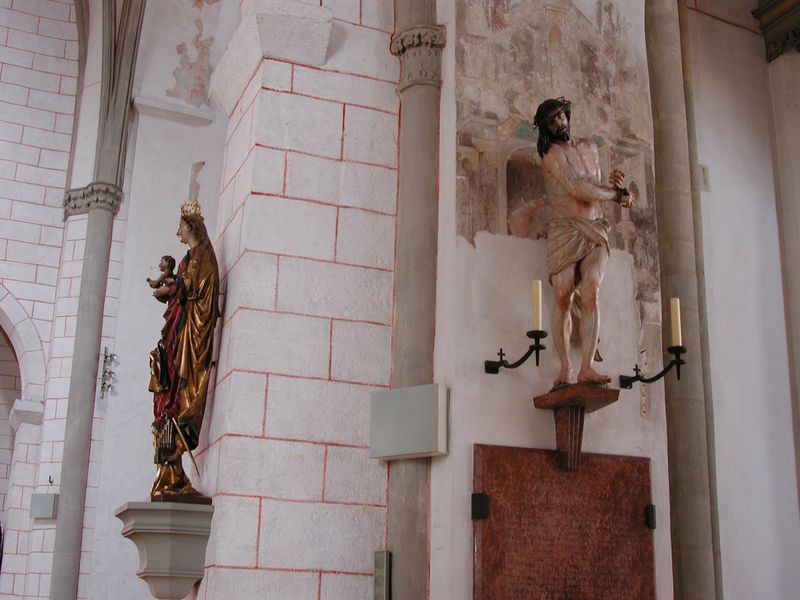
Titel: Ecce Homo
Künstler: Georg Petel
Standort: Augsburg, Dom (EU - D - B); Herkunftsort: Augsburg, Dominikanerkirche (EU - D - B)
Schlagwörter: nackt, marmor, tuch, wand, sockel, innenraum, kirche, figur, gewand, gold, haare, innen, kind, krone, rosa, skulptur, fesseln, mauer, pilaster, tafel, kerze, kerzen, podest, foto, sims, skulpturen, statuen, gotisch, christus, jesus, fresken, romanik, fresko, maria, madonna, dornenkrone, jesuskind, freske, geisselsäule, stue